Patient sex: M
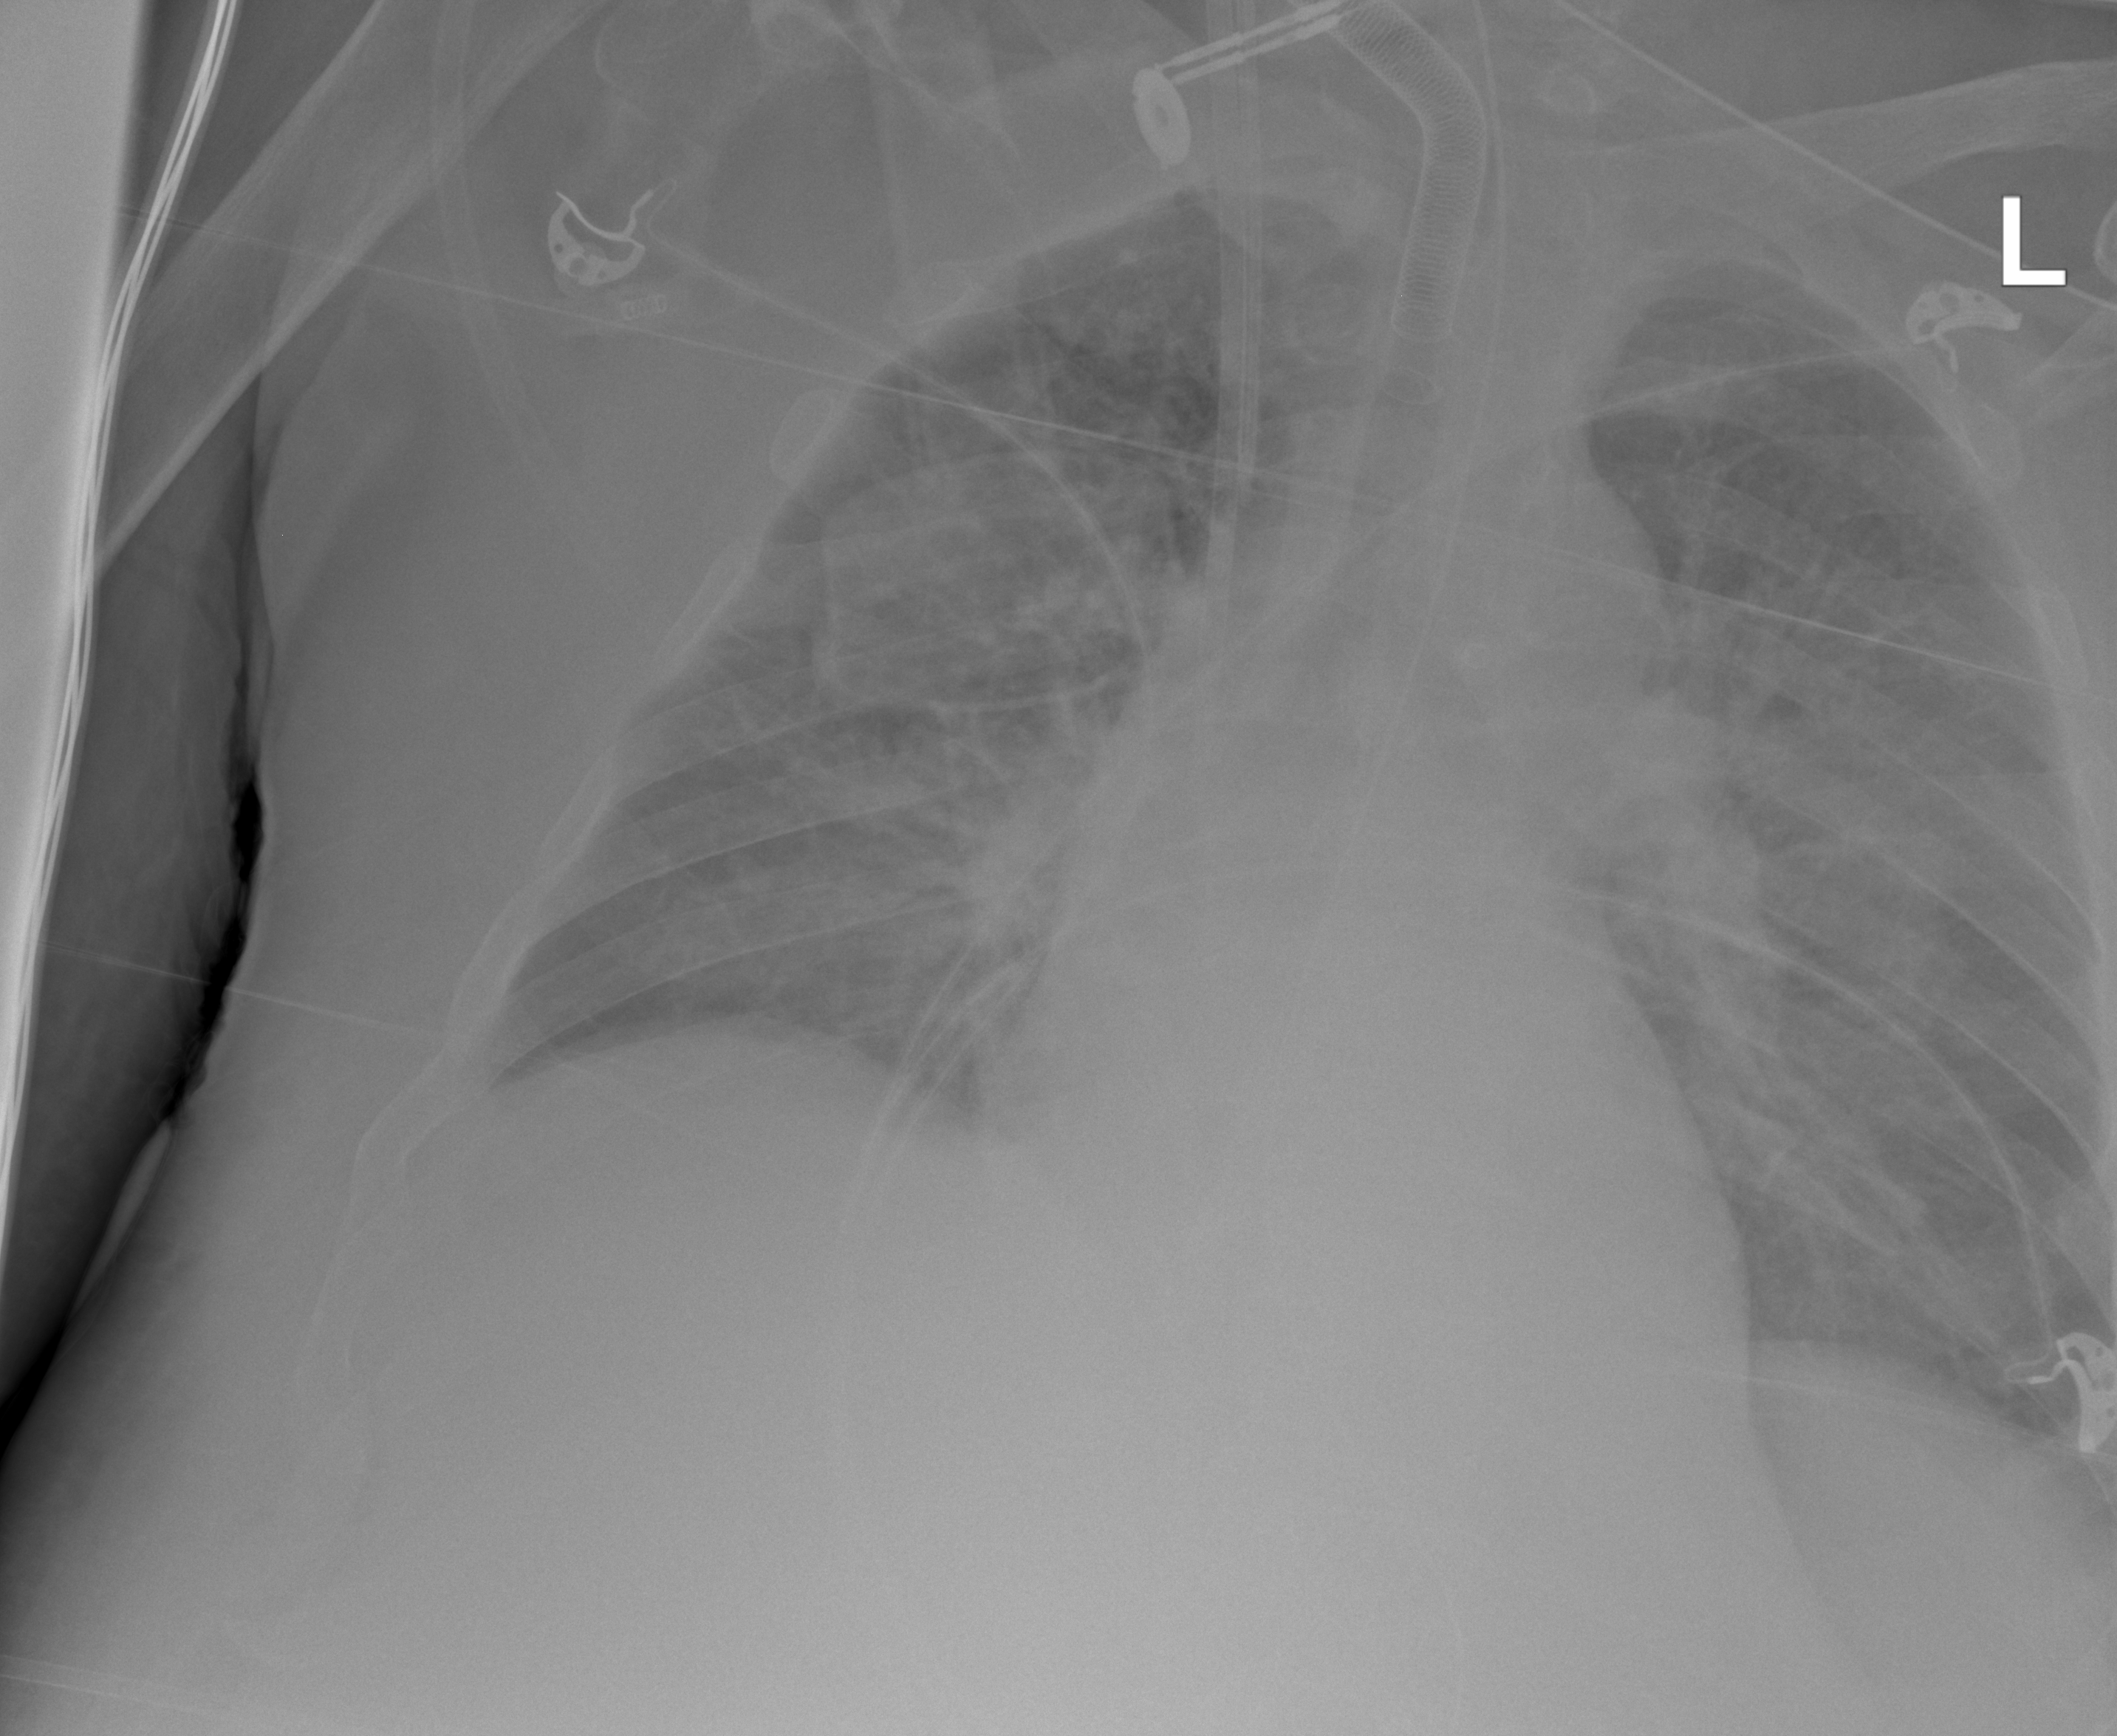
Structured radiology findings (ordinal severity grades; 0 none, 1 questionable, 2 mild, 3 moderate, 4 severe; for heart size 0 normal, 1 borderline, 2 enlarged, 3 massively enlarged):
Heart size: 2
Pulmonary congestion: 3
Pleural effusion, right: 1
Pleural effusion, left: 0
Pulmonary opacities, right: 2
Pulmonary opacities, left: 3
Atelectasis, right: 2
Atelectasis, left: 2